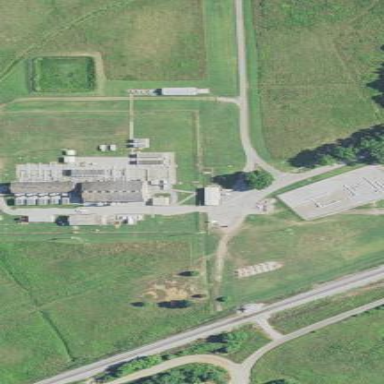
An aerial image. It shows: Industrial area dedicated to gas operations. The compression substation plays crucial role in the process.